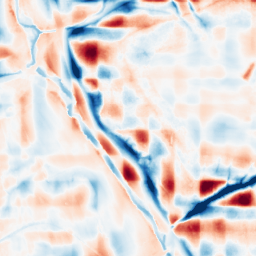
Category: wavelet
Decomposition family: wavelet_reverse_biorthogonal
Decomposition parameters: wavelet: rbio1.3
level: 5
Upsampling method: bilinear
Upsampling parameters: scale: 4
Upsampling scale: 4